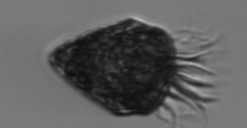
Label: Strombidium_morphotype2